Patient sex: M
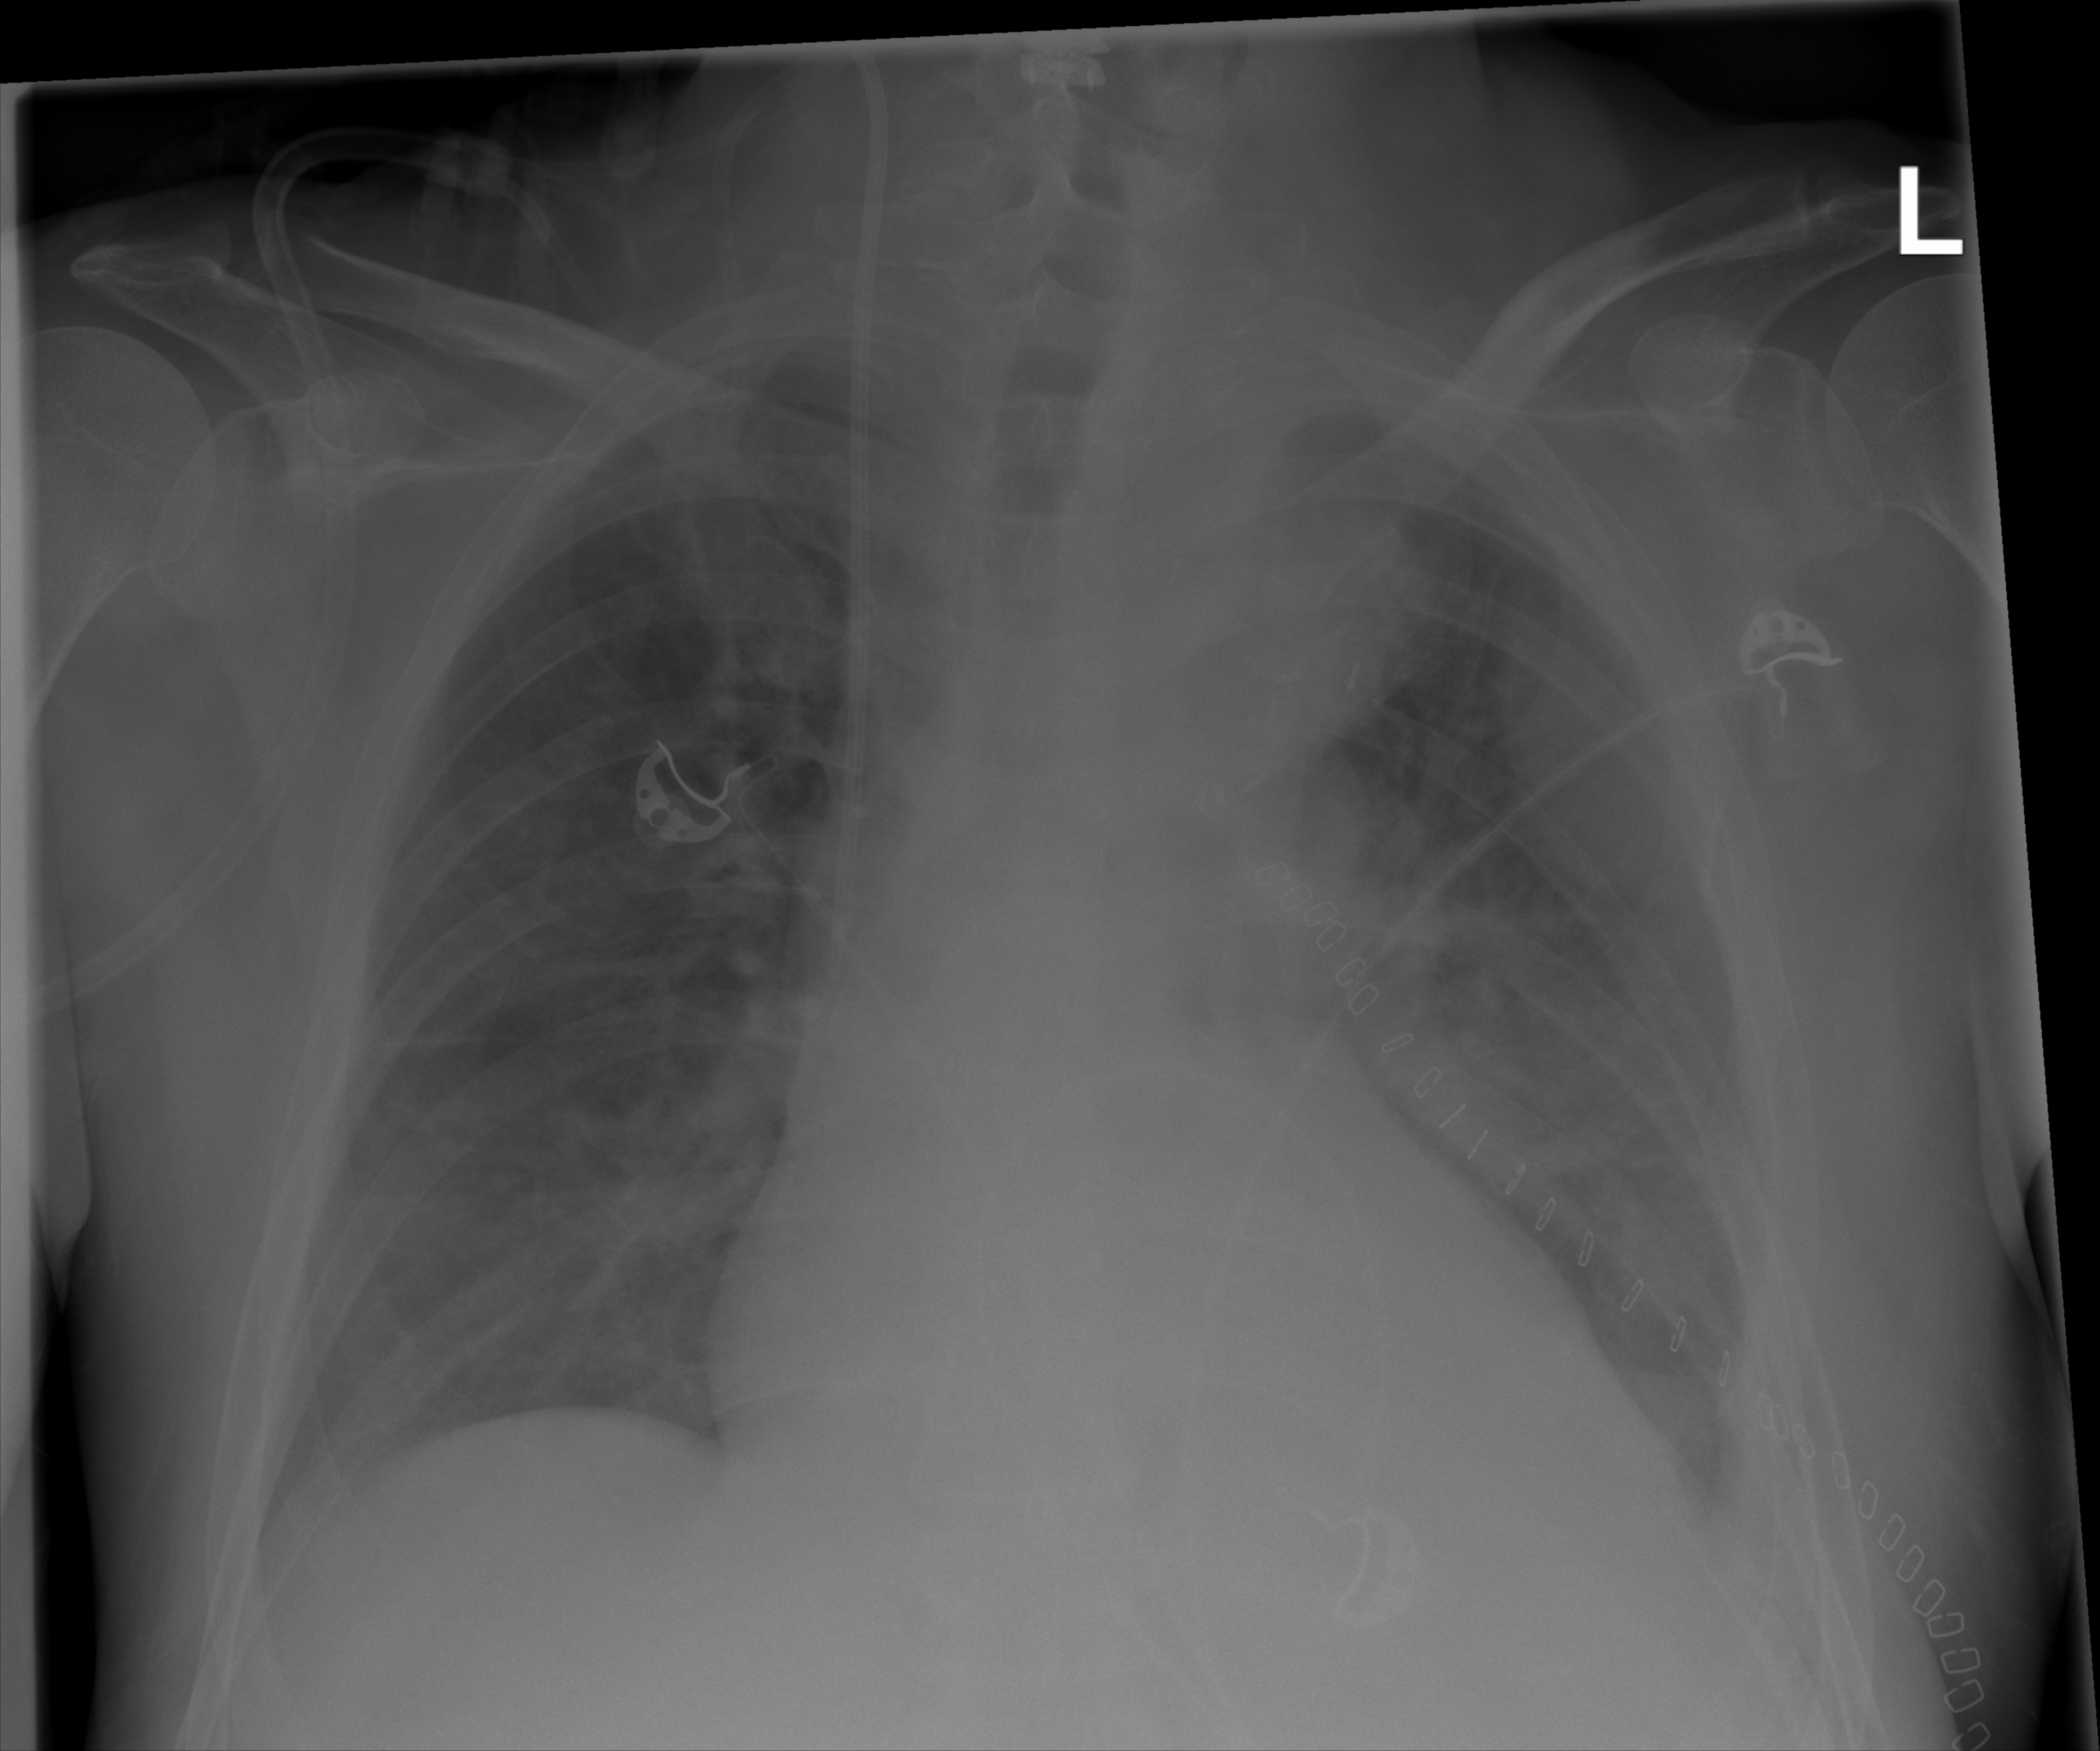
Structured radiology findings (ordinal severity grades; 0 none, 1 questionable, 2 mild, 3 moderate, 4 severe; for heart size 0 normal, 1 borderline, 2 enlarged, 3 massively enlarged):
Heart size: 0
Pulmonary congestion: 0
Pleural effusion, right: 2
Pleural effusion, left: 2
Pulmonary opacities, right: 0
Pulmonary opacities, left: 0
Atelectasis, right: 2
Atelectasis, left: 2